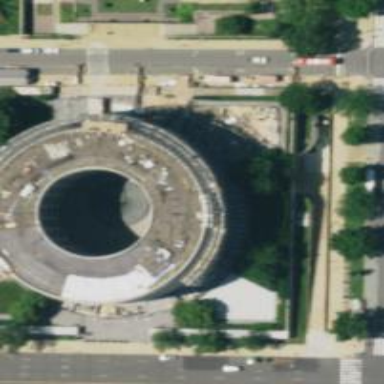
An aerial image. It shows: Footway tunnel passing through building.